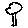
Label: tree